Question: Good day every one i have this code to create a simple circle
'''
private void panel1_Paint(object sender, PaintEventArgs e)
{
Graphics g;
Pen myPen = new Pen(Color.Black, 1);
Point sp = new Point(5, 5);//starting point sp
Point ep = new Point(100, 100);//ending point ep
g = this.CreateGraphics();//tells compiler that we are going to draw on this very form
g.DrawLine(myPen, sp, ep);
g = this.CreateGraphics();
g.DrawEllipse(myPen, 0, 0, 90, 90);
}
'''
the problem is whe i run it i renders this kind of incomplete output

Can you tell me why this happens? thank you
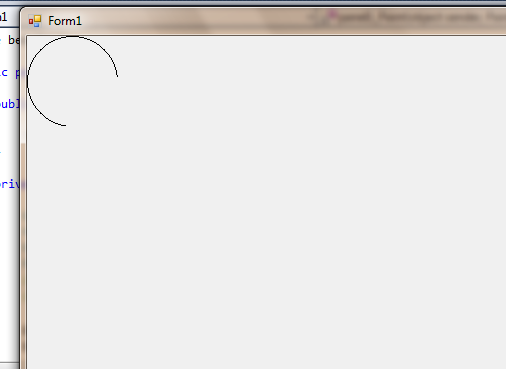
Answer: '''
g = this.CreateGraphics();//tells compiler that we are going to draw on this very form
'''
You are drawing it on the form, not in panel. either draw it in panel of hide the panel.
'''
g = this.pnlName.CreateGraphics();
'''
To draw inside panel, see Hans Passant answer. Since this is acccepted answer, I am adding that code here too
'''
e.Graphics.DrawEllipse(myPen, 0, 0, 90, 90);
'''